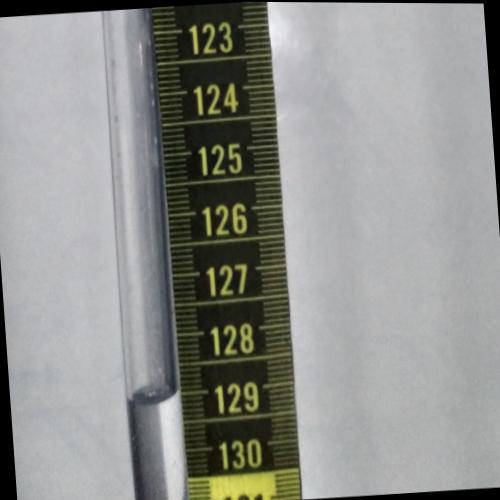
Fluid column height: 129.0 cm